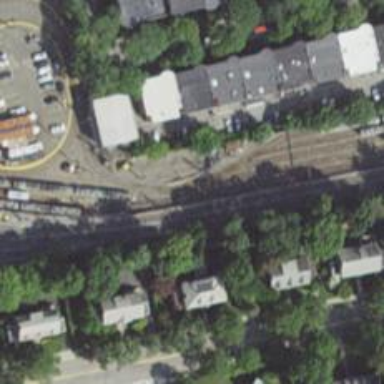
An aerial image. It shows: Light rail yard with electrified contact lines.